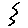
Label: zigzag